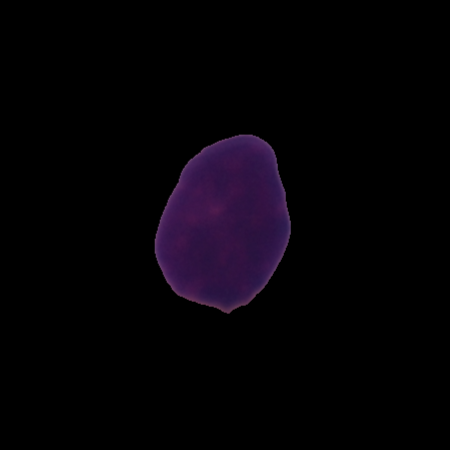
Label: healthy